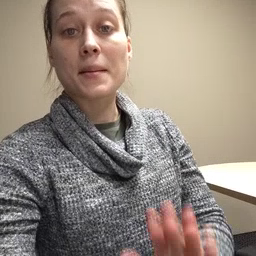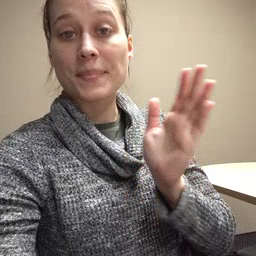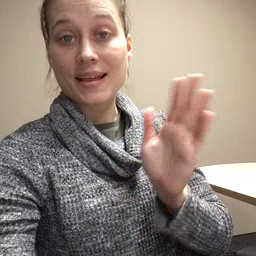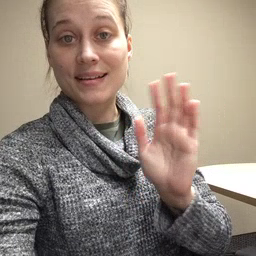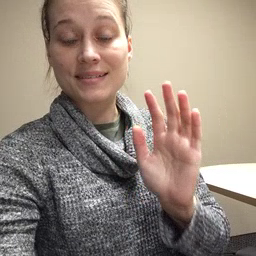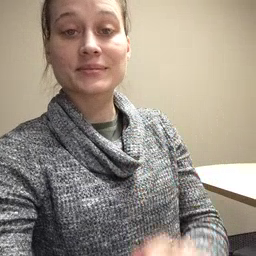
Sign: bye